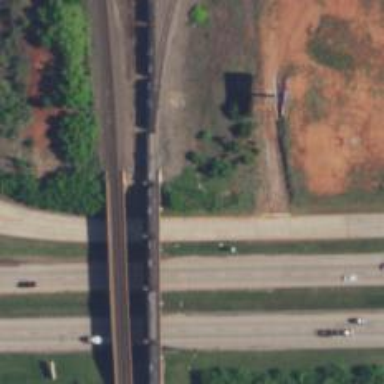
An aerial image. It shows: Bridge with siding service.